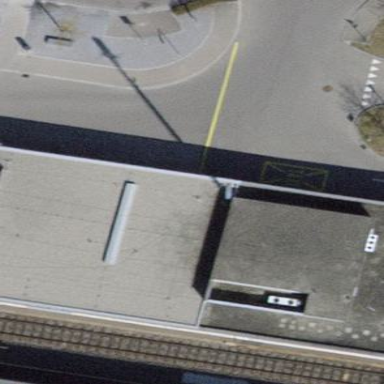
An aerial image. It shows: Train station building.